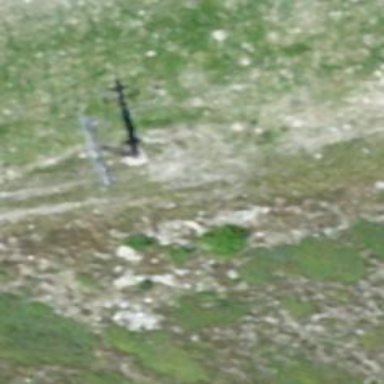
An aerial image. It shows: Pylon used for aerialway.